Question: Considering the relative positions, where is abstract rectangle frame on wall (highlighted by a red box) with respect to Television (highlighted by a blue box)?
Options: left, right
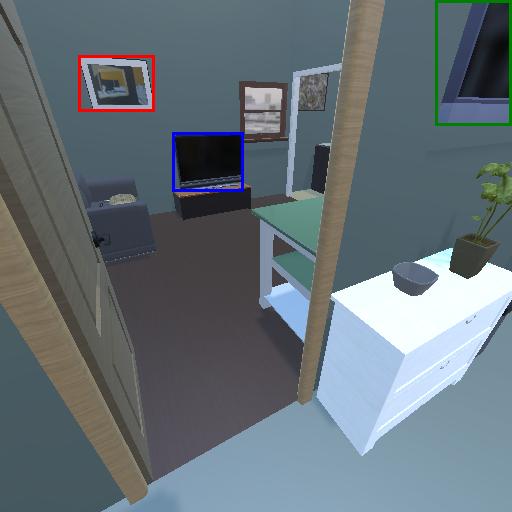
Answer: left